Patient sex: M
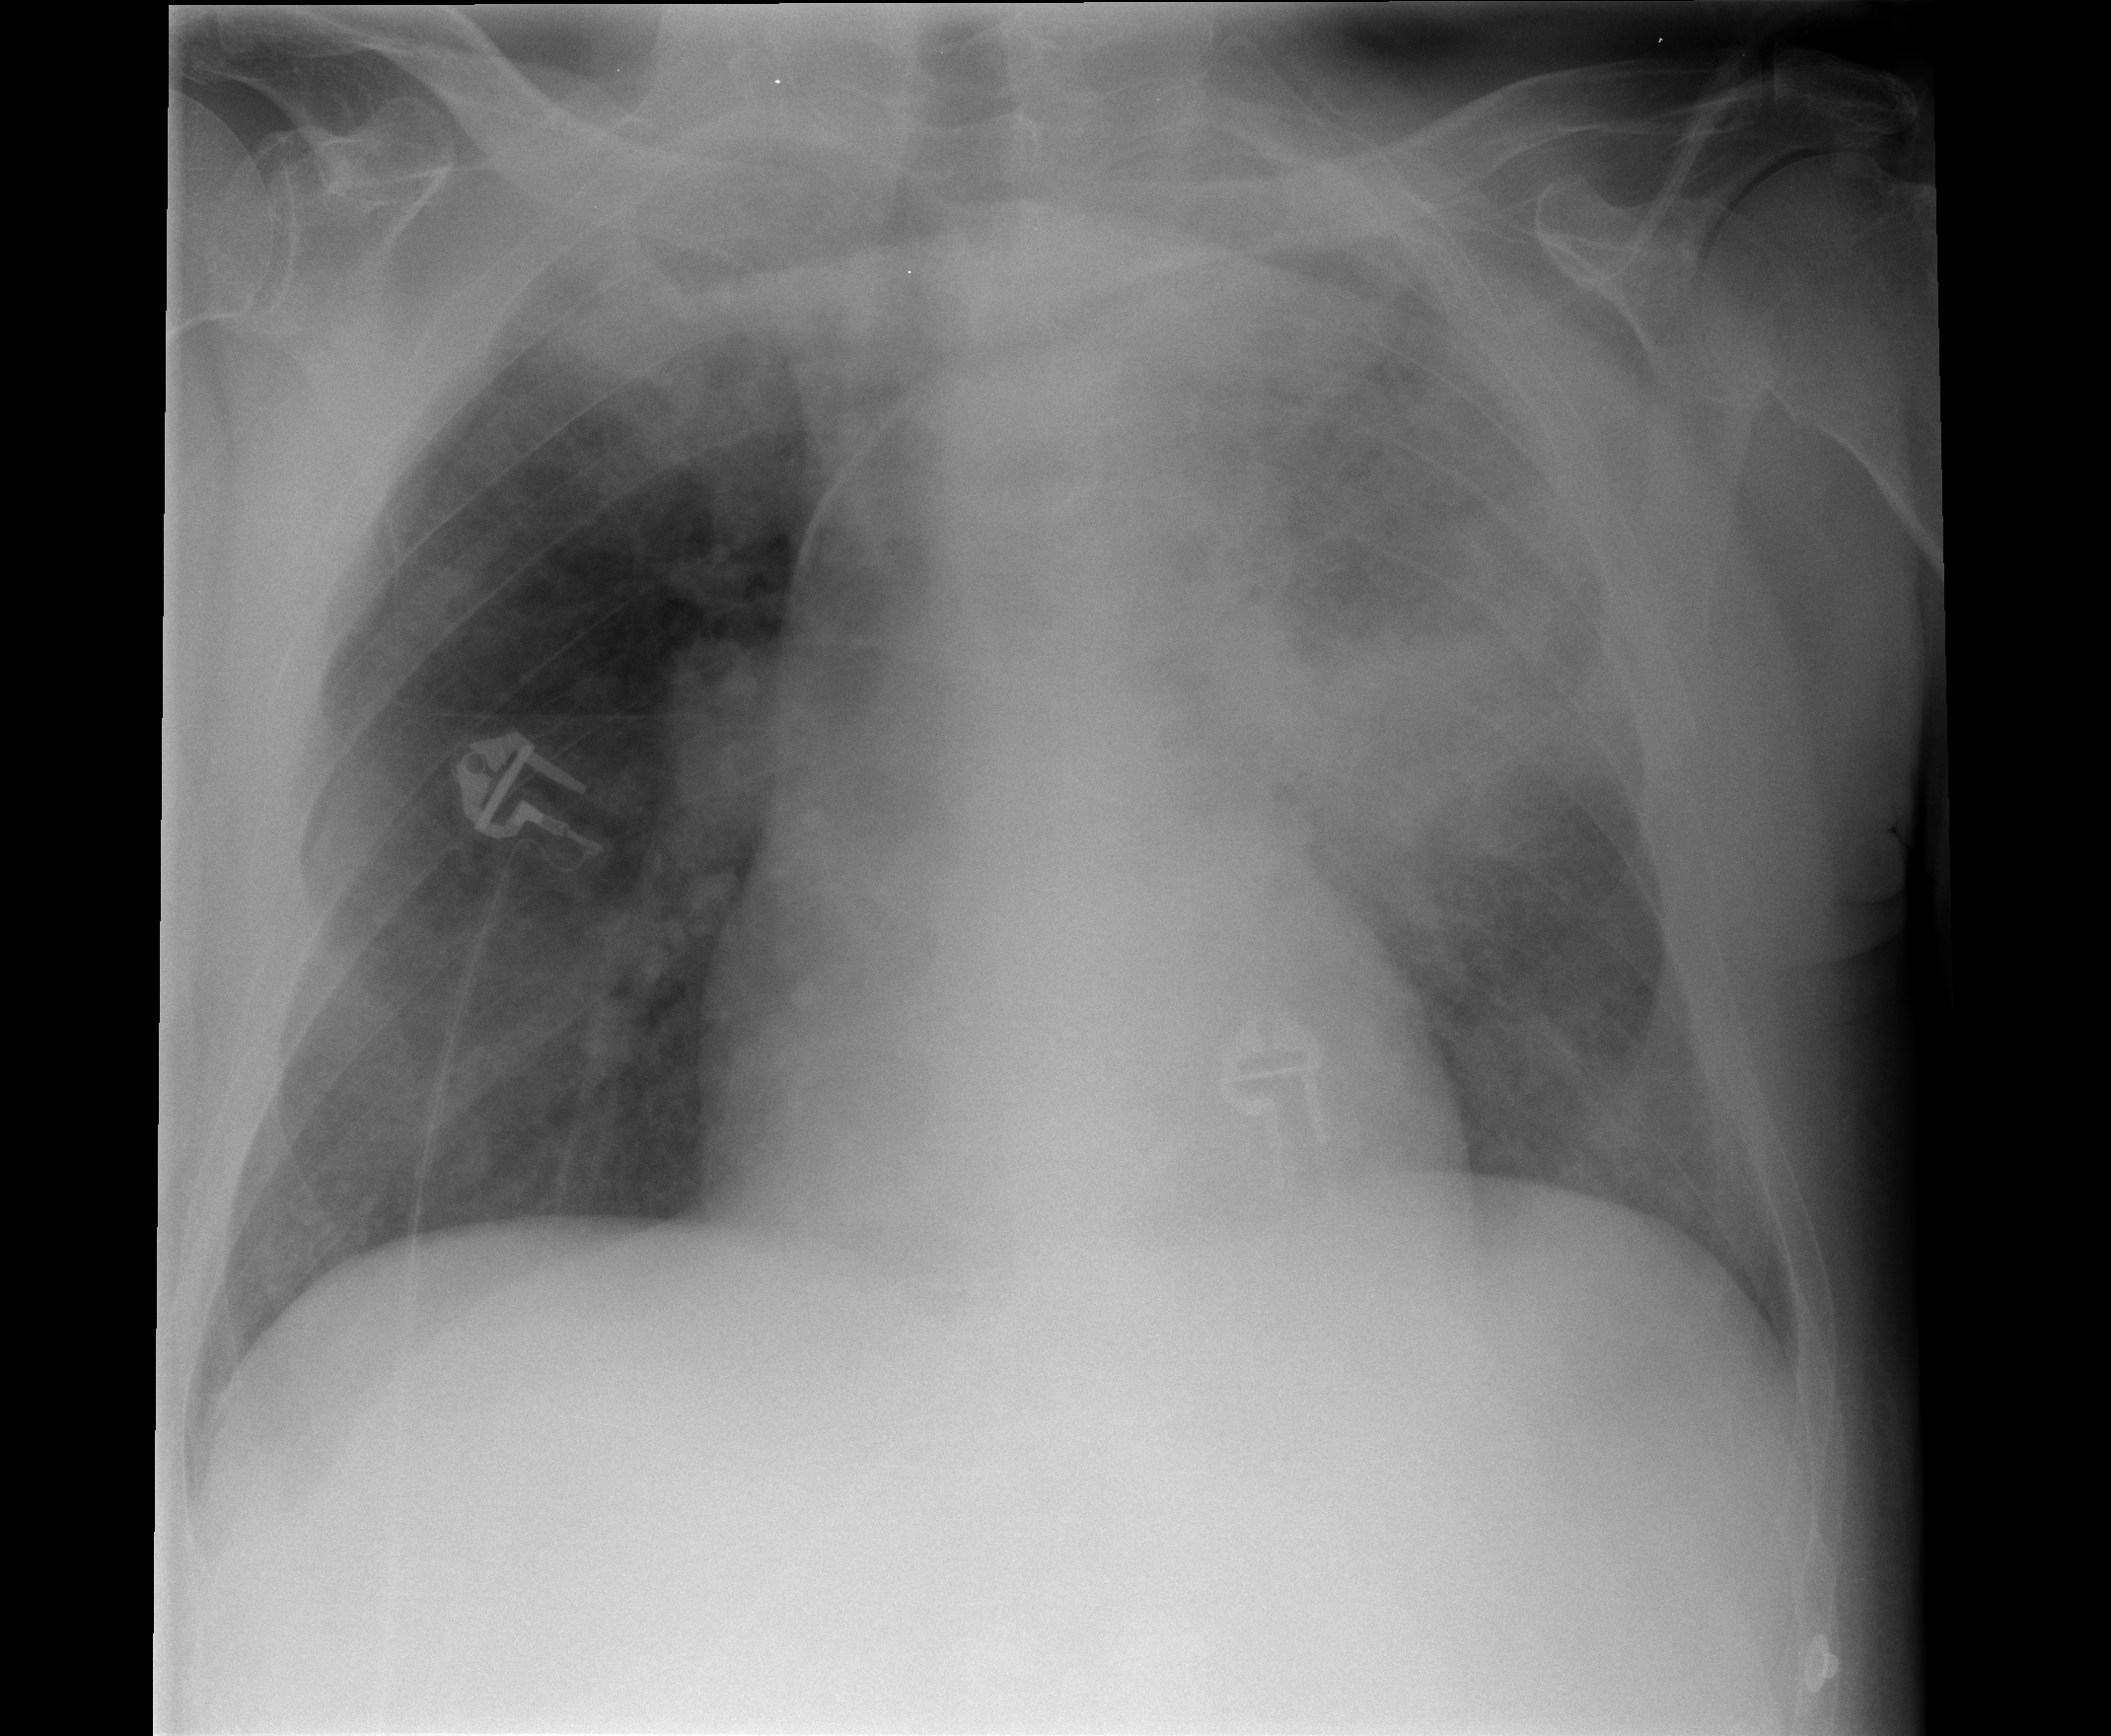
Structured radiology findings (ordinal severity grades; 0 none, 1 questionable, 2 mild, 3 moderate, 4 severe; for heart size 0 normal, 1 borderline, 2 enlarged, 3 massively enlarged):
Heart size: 0
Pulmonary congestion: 0
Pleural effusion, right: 1
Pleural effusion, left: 2
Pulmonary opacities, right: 3
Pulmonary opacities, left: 4
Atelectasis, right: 2
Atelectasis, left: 3